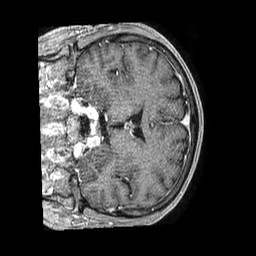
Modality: T1w
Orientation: coronal
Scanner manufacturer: philips
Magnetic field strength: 1.5 T
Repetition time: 0.007623 s
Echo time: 0.003467 s